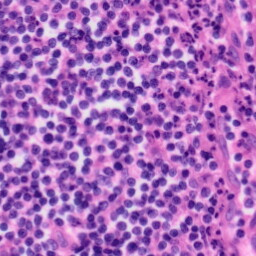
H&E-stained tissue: Tonsil